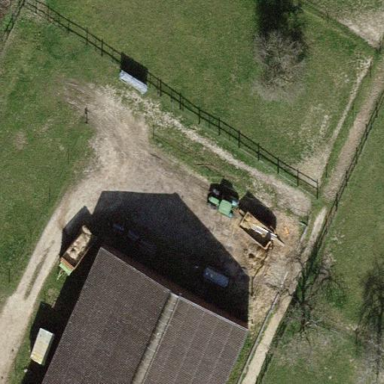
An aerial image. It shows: Wooden fence.